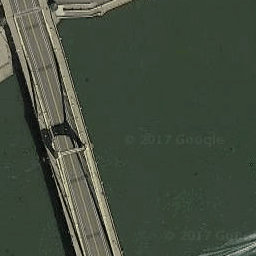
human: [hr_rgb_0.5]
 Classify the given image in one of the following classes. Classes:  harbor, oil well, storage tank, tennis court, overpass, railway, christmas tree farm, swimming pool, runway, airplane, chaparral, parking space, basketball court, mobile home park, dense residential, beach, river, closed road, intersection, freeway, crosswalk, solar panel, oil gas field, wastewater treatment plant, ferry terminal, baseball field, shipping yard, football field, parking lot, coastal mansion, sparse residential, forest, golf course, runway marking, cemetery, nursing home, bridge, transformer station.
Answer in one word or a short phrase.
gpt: bridge